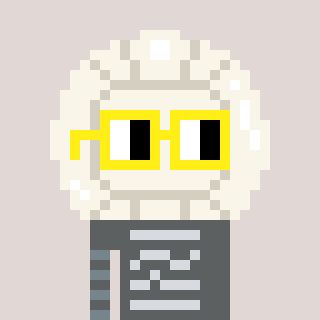
a pixel art character with square yellow glasses, a volleyball-shaped head and a bege-colored body on a warm background